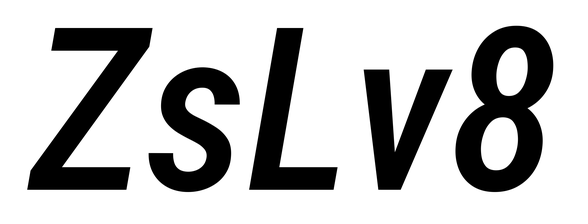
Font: Roboto-Italic_Condensed_Medium_Italic